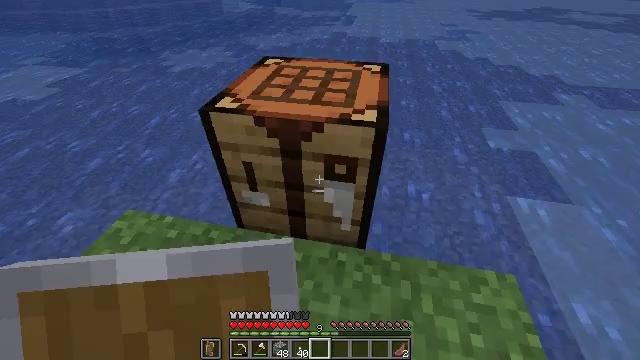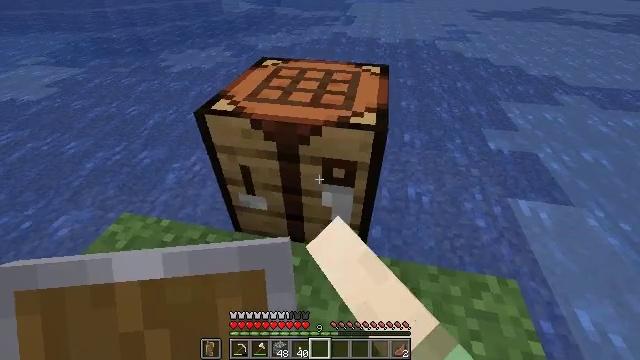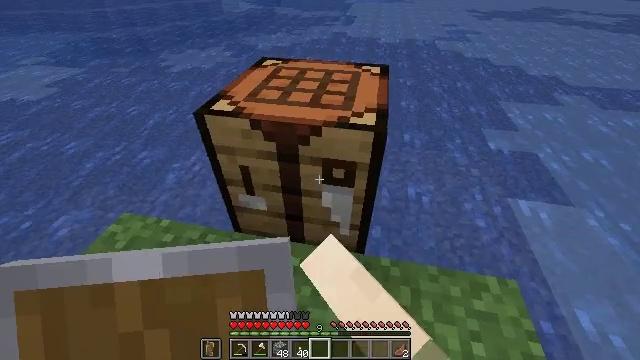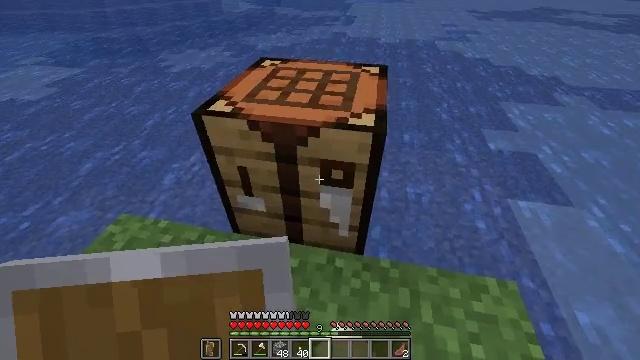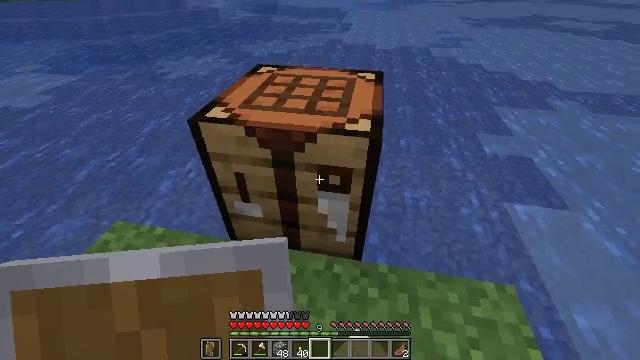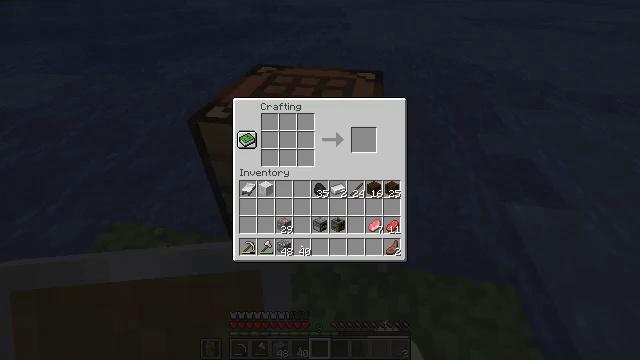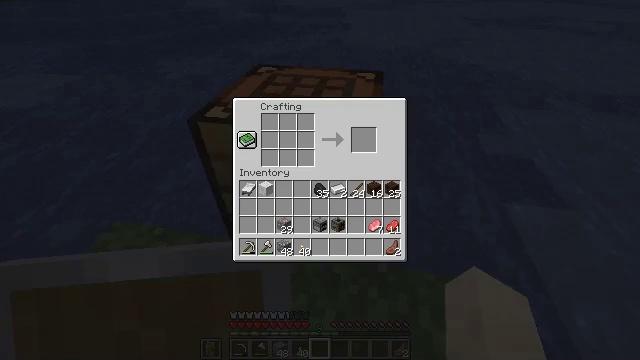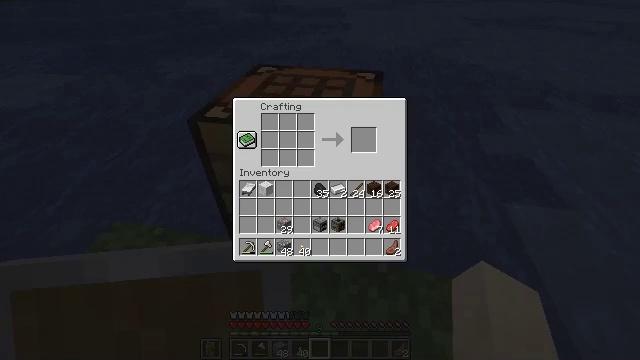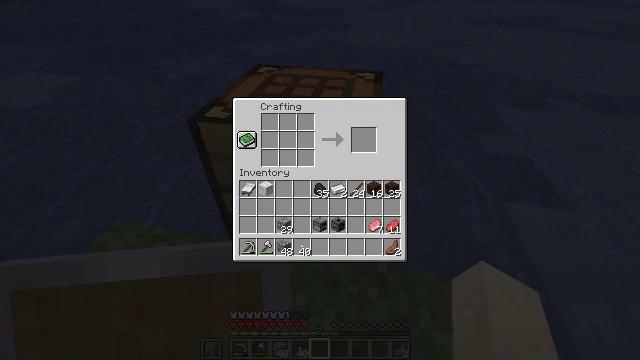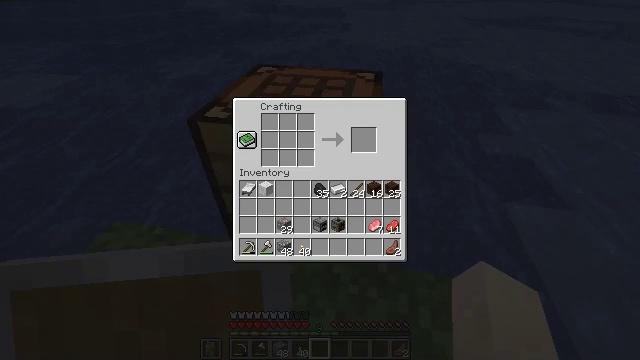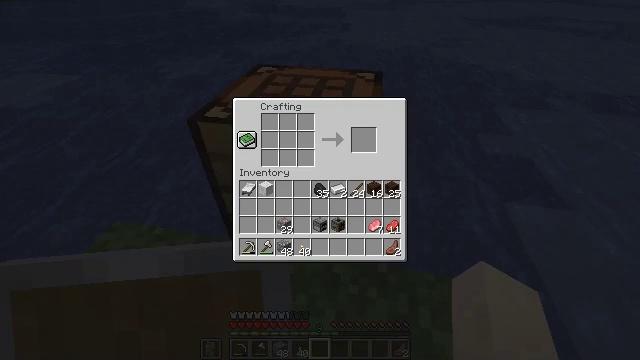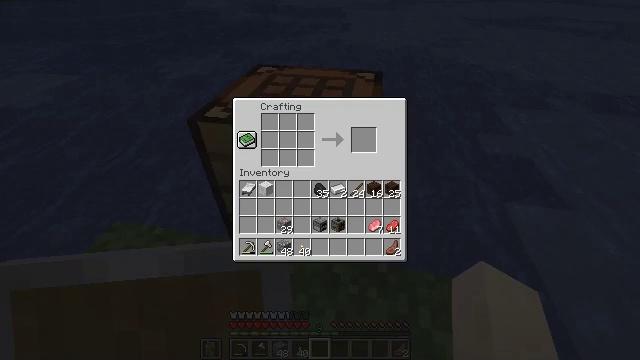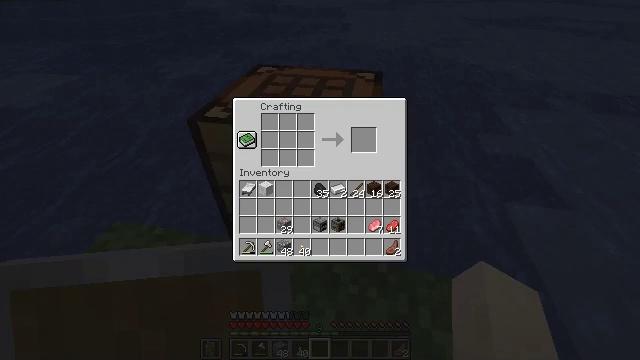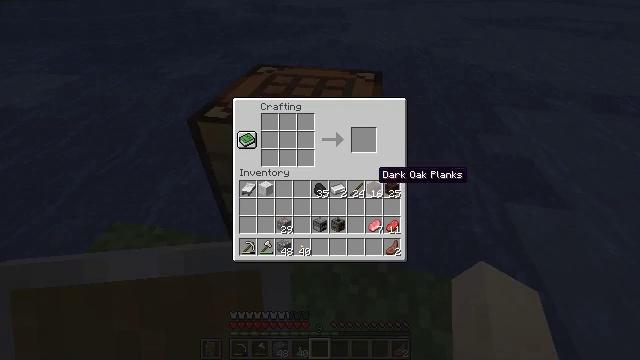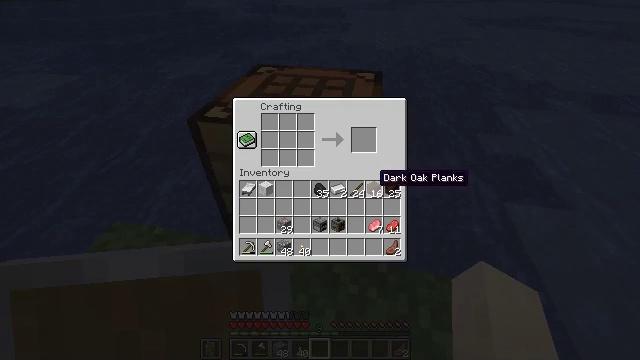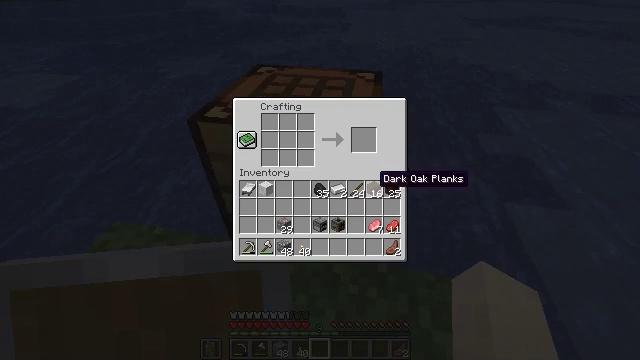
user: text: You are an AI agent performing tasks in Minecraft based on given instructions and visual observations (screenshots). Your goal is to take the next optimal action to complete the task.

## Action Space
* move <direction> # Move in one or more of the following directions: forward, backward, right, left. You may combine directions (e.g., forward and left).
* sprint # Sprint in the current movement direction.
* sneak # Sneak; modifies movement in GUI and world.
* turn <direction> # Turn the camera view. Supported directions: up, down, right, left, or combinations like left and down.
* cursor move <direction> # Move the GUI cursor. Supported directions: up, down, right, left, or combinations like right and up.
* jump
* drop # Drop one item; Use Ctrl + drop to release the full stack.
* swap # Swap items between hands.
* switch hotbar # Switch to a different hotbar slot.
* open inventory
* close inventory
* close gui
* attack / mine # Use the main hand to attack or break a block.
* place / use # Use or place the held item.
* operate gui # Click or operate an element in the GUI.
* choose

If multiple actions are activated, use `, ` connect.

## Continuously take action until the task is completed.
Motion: motion action
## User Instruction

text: Make a dark oak boat at the crafting table.
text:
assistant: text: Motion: use / place
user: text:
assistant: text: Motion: use / place
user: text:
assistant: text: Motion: use / place
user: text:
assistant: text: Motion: turn up
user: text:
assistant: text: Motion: cursor move right and up, open gui
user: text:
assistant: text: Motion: no_op
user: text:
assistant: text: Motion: cursor move right
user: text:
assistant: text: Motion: cursor move right
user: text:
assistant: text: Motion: no_op
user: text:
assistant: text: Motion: cursor move right
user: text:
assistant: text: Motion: no_op
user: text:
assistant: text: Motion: no_op
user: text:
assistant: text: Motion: cursor move down
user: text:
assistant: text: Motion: no_op
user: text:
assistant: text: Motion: no_op
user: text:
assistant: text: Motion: no_op
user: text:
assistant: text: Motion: no_op
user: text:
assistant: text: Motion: operate gui
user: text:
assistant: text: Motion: operate gui
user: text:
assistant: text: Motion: cursor move left and up
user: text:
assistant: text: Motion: cursor move left and up
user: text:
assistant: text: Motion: no_op
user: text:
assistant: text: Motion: cursor move left
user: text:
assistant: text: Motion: cursor move left
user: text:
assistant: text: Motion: cursor move left
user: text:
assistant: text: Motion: no_op
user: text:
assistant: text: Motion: no_op
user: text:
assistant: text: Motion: choose
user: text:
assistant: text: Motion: choose
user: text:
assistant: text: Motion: choose